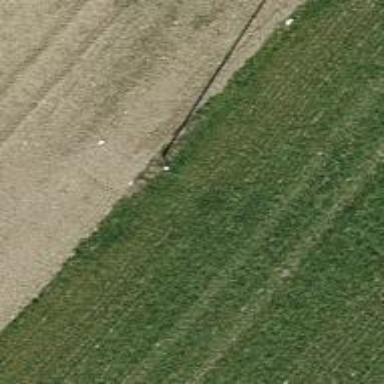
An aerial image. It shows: Power pole.